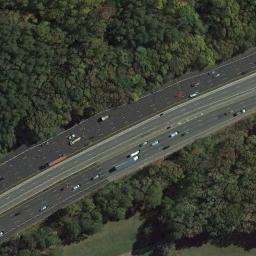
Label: freeway